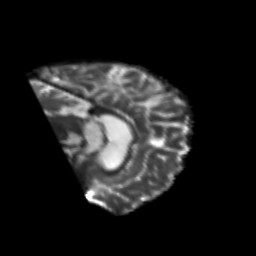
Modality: T2w
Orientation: sagittal
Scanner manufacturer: siemens
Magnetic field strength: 3 T
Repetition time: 6.8 s
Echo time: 0.093 s